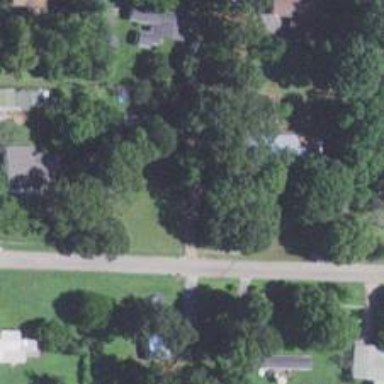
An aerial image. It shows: Driveway.